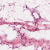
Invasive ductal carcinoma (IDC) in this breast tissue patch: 0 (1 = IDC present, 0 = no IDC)